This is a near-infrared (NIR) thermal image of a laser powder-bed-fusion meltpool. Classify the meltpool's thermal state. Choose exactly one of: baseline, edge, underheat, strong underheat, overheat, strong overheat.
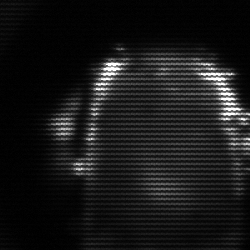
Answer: baseline